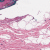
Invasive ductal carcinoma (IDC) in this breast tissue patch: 0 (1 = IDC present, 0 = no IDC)